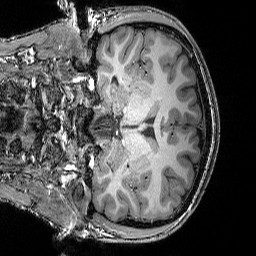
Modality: T1w
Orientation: coronal
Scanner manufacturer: siemens
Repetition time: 2.25 s
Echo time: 0.00418 s